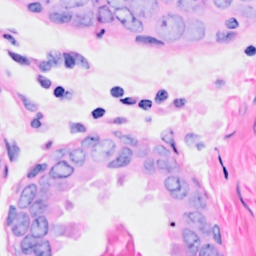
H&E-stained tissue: Breast